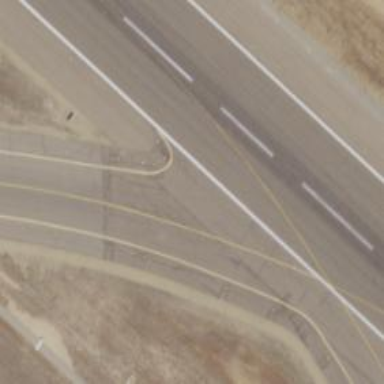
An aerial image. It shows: View of taxiway at the airport.